Interaction volume radius: 10 \u00c5
Interaction volume height: 15 \u00c5
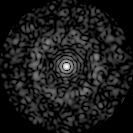
Disorder parameter: 0.8326